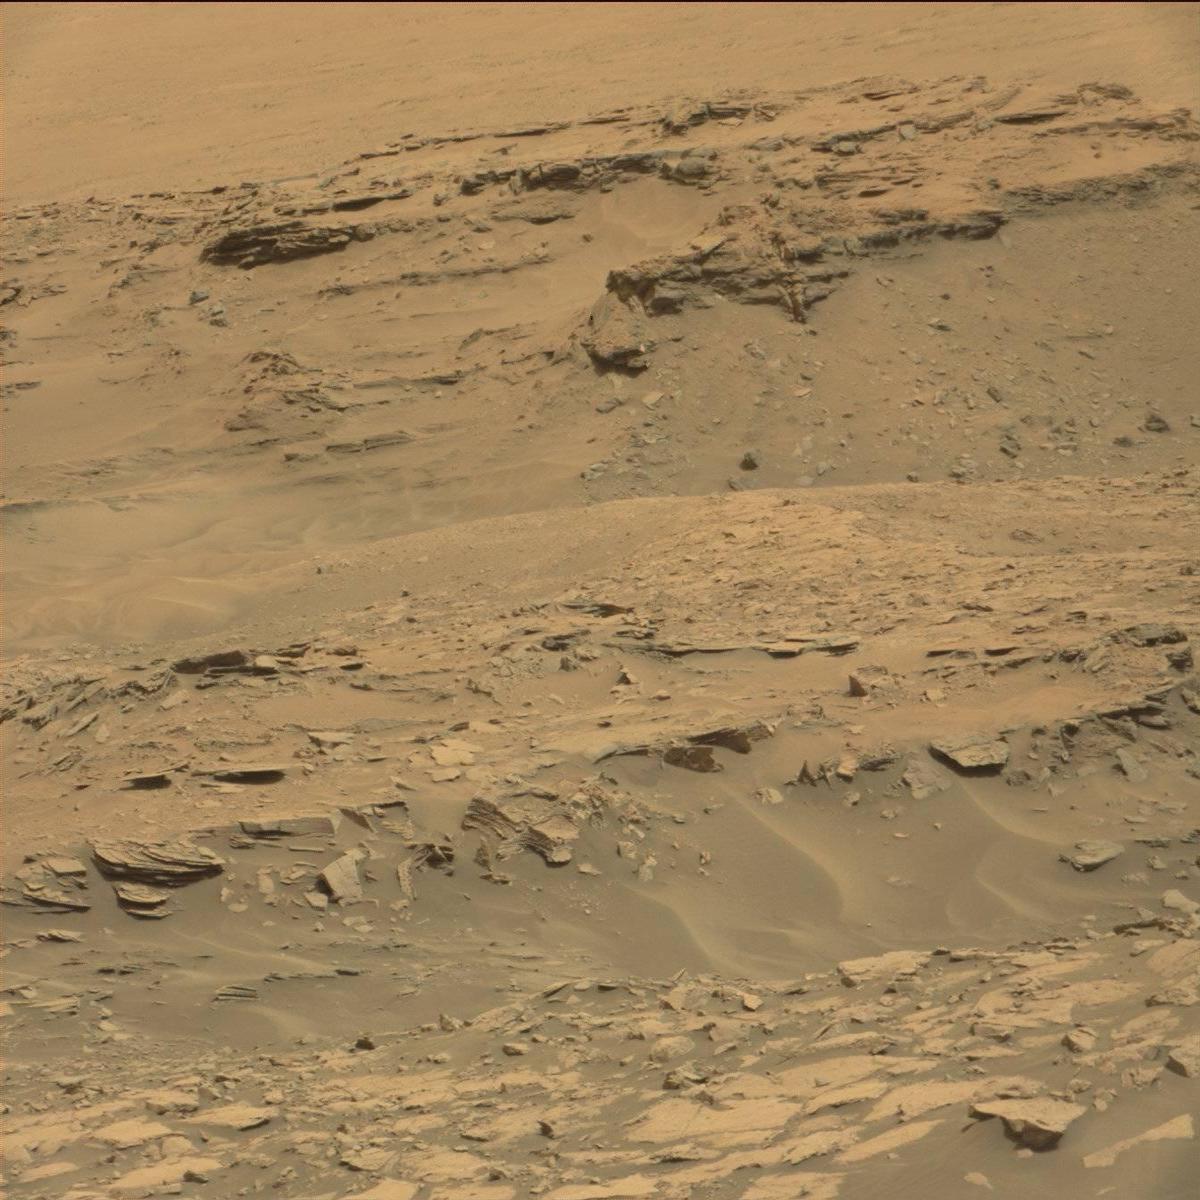
Terrain classes present: Bedrock, Ridge, Rock, Sand / Soil